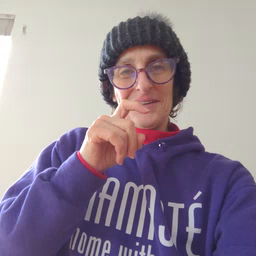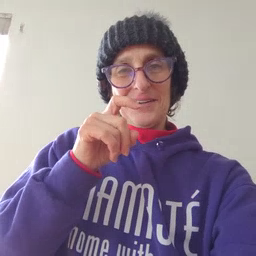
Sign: boy